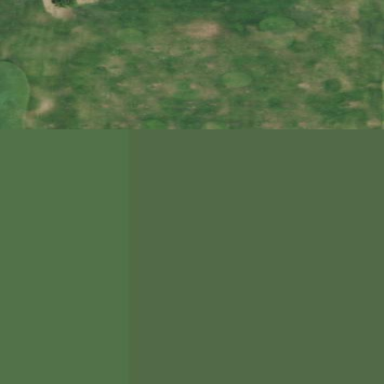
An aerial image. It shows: Driving range for golf on grass.